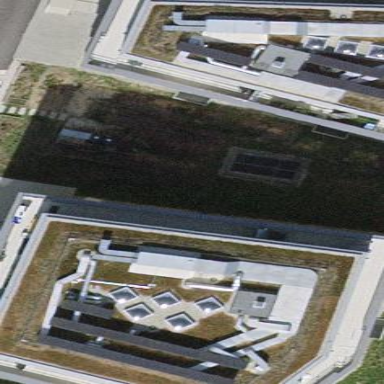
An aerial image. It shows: Apartment building with flat roof.